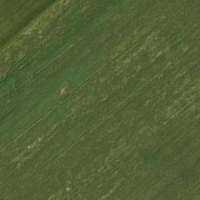
EUNIS habitat code: 52
Species observed at this site:
Trifolium repens